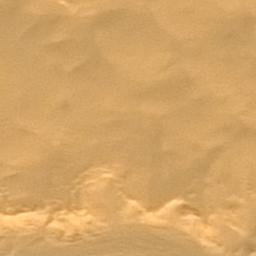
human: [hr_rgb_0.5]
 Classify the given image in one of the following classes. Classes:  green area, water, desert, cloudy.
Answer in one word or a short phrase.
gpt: desert